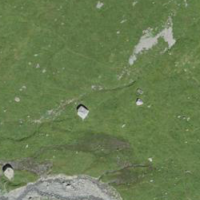
EUNIS habitat code: 23
Species observed at this site:
Gentiana verna